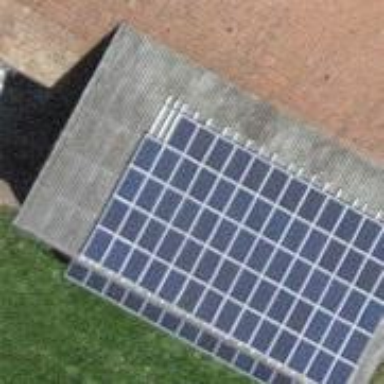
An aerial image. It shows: Solar power generator.